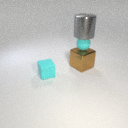
small cyan rubber sphere below large gray metal cylinder